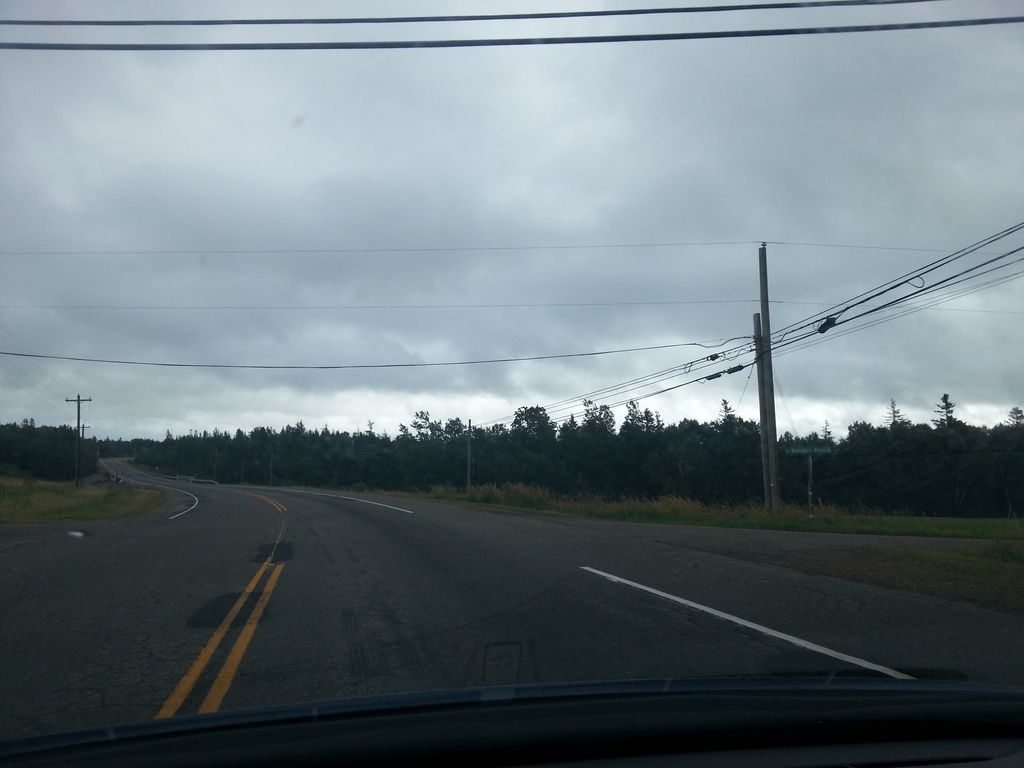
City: charlottetown